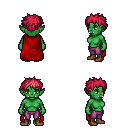
a pixel art fantasy rpg character, female body template, orc, green skin, red cape, magenta pants, ruby red bedhead hairstyle, brown shoes, four views (front, back, left, right), 2x2 character sprite sheet, small pixel art, hard edges, no anti-aliasing